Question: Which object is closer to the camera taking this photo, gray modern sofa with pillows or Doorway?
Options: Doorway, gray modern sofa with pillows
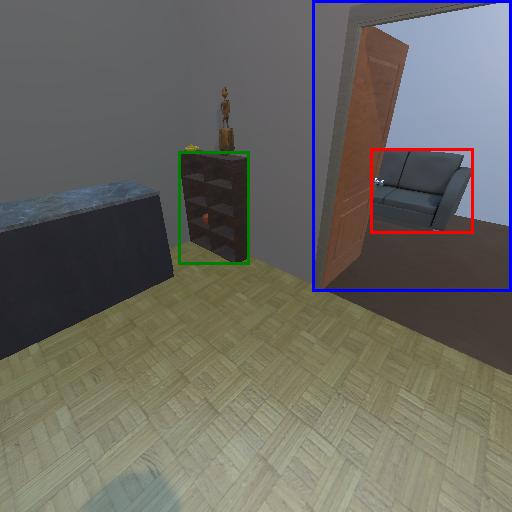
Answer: Doorway